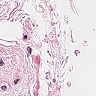
Metastatic tissue present: no